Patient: sex M, age 59
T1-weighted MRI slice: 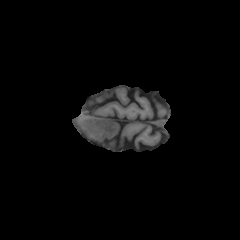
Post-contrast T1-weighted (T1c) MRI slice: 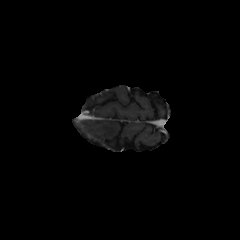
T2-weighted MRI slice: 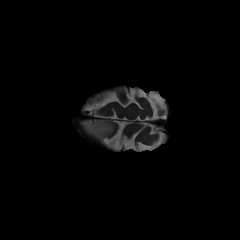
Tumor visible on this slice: yes
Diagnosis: Oligodendroglioma, IDH-mutant, 1p/19q-codeleted
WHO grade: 3